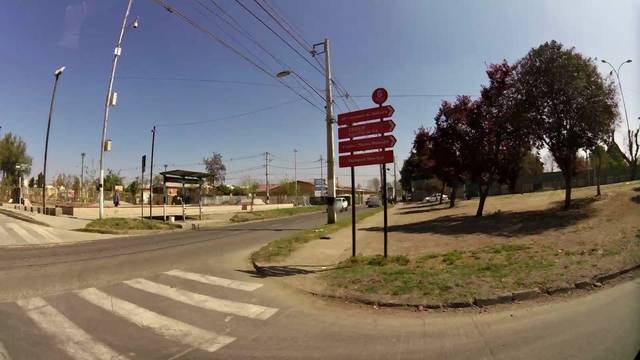
Region: Chile
Coordinates: -33.368, -70.748